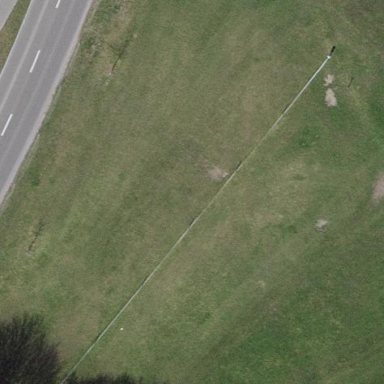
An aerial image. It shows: Fence is in the image.